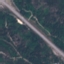
Land use / land cover: Highway